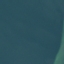
Land use / land cover: SeaLake